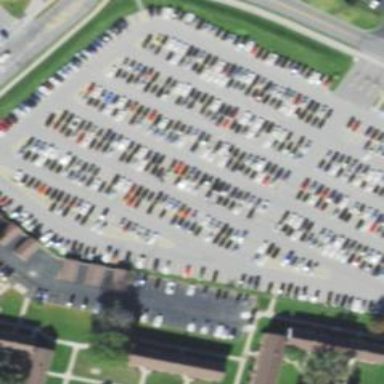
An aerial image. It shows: Parking area with surface.